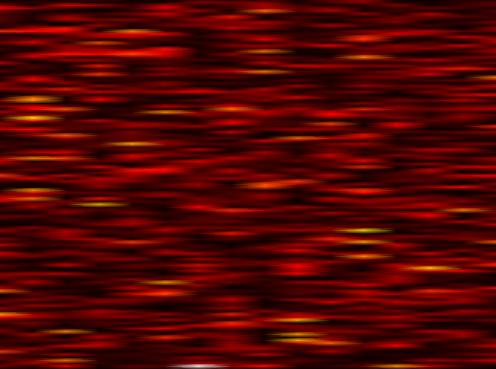
Label: FBMC